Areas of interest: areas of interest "Airport"
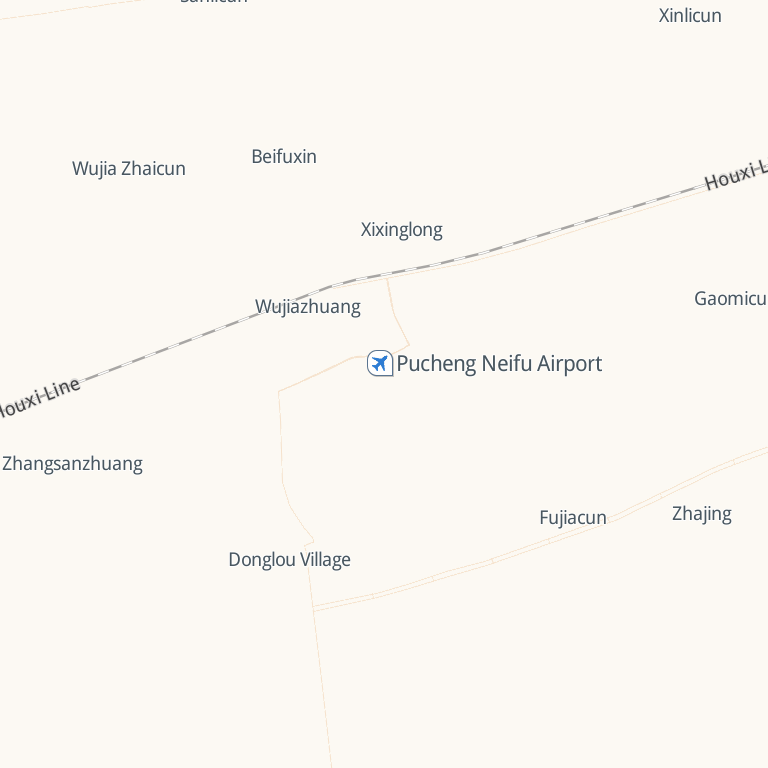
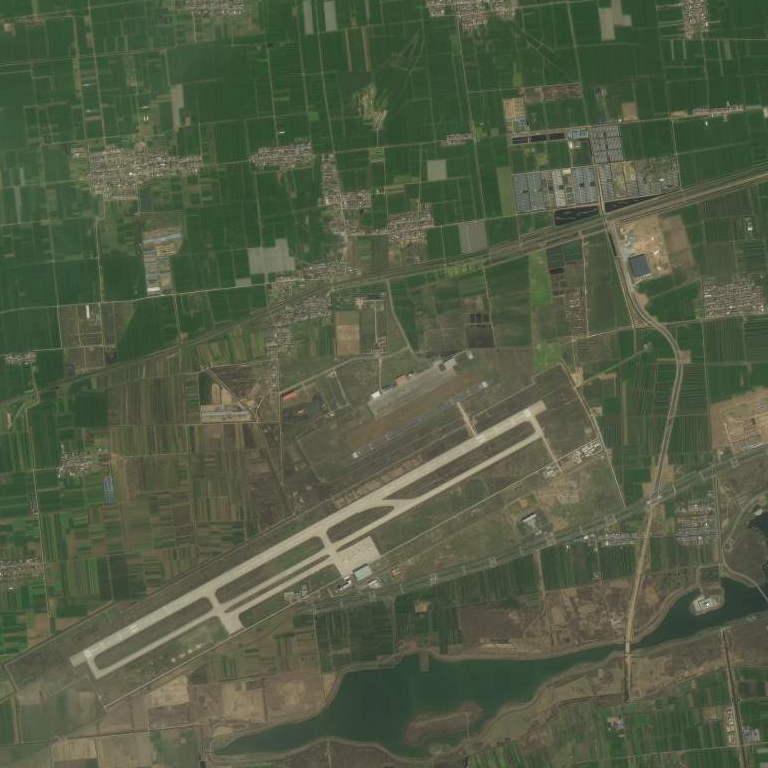